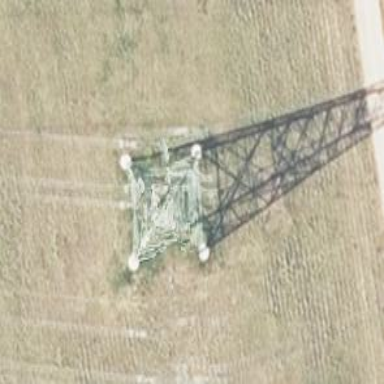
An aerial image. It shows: Power tower.